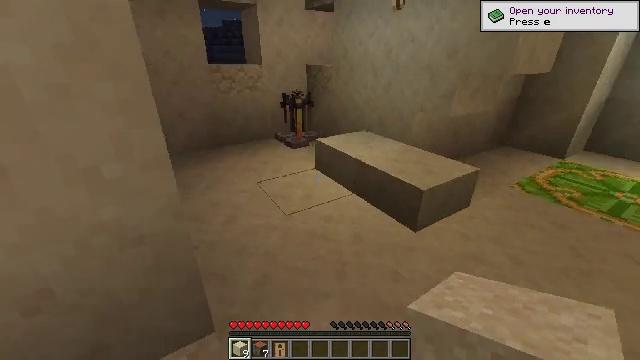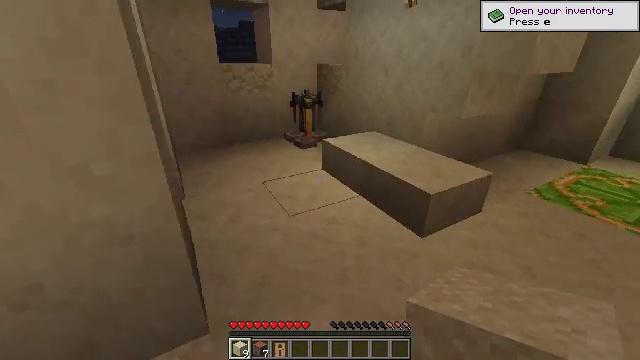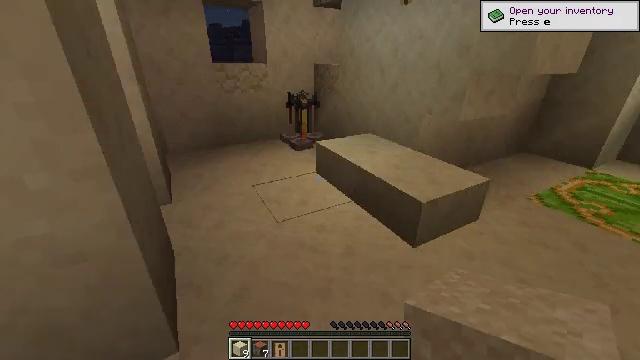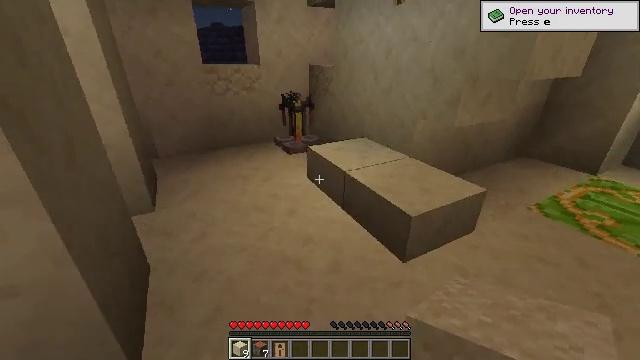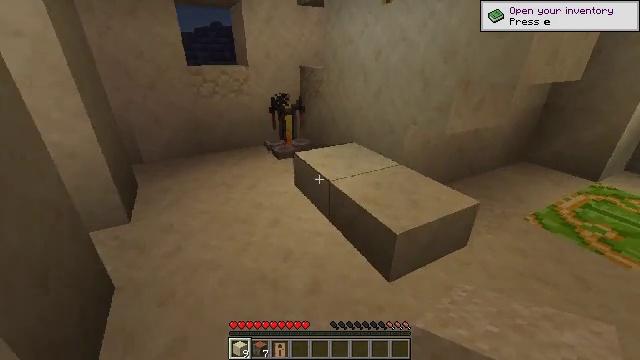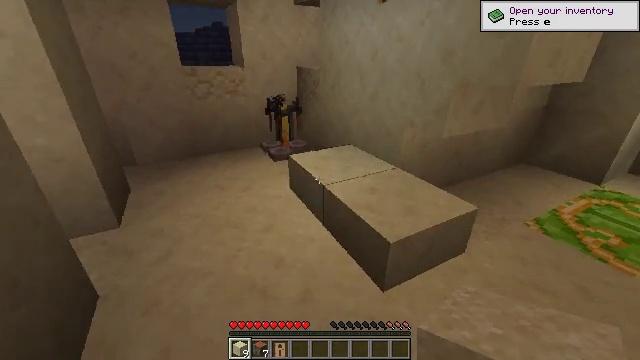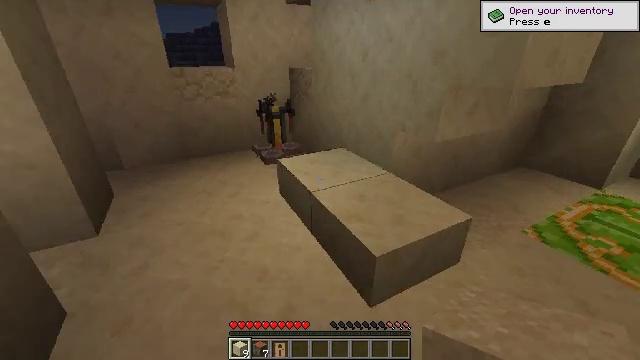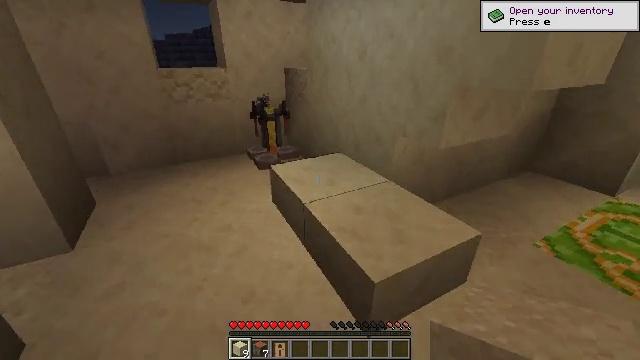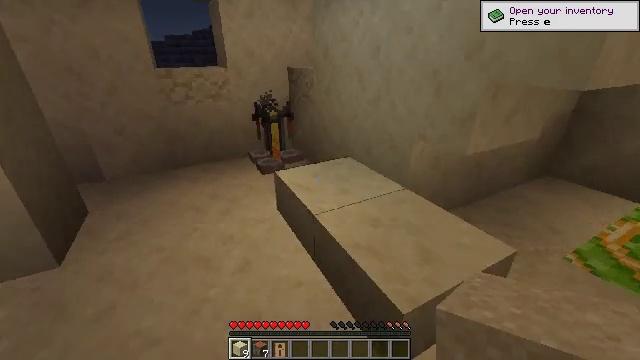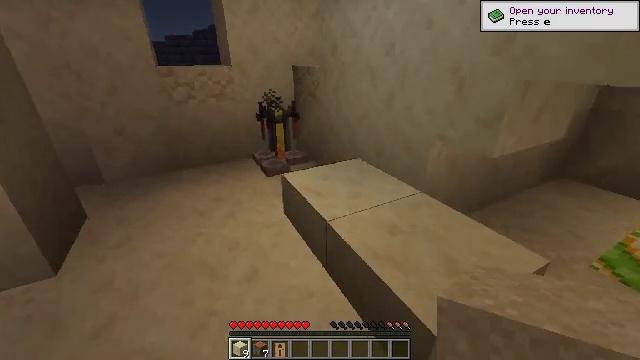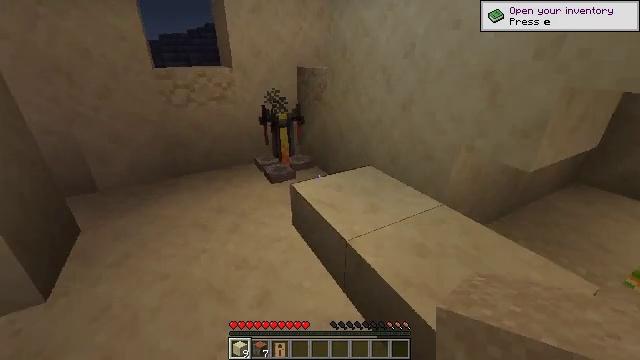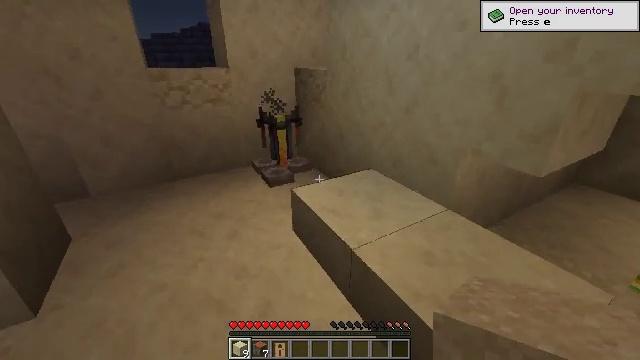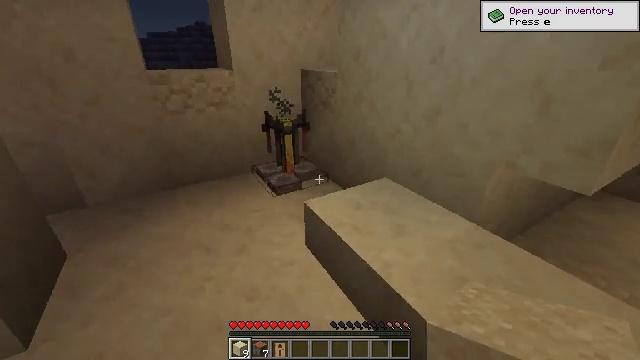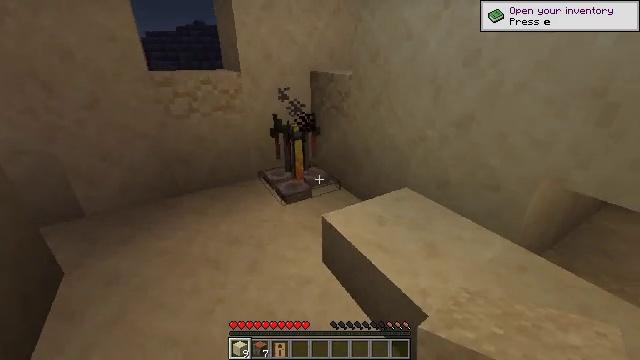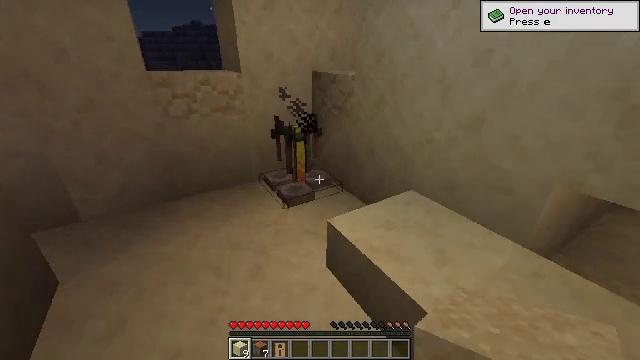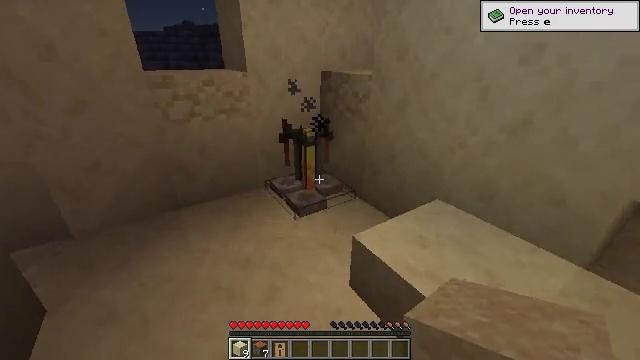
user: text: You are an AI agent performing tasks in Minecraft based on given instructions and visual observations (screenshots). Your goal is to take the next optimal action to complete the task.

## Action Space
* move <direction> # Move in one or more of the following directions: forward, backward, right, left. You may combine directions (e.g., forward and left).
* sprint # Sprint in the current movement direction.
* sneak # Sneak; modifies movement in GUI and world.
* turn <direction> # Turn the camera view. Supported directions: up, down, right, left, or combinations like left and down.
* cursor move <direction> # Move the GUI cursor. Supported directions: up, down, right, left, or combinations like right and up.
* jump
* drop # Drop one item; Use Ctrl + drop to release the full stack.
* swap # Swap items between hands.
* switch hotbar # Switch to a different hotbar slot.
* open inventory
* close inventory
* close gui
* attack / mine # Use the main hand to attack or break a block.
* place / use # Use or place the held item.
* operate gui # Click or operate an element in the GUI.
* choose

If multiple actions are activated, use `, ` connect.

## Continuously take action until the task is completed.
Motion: motion action
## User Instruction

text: Gather the jungle door by mining it.
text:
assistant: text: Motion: move forward and move right, turn left
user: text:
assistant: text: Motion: move forward and move right
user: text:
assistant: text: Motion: move forward and move right
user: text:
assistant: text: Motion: move forward and move right
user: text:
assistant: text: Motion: move forward and move right
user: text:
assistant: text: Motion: move forward
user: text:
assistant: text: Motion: move forward and move left
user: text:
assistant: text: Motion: move forward and move left
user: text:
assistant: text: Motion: move forward and move left
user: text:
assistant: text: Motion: move forward and move left
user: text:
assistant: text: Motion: move forward and move left, turn right
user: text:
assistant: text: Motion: move forward and move left
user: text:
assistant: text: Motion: move forward and move left
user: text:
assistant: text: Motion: move forward and move left
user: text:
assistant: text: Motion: move forward and move left, turn right
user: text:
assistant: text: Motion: move forward and move left, turn right
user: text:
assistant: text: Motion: move forward and move left, turn right
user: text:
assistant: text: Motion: move forward and move left, turn right
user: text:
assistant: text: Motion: move forward and move left, turn right
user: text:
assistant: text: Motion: move forward and move left, turn right
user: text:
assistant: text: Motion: move forward and move left, turn right
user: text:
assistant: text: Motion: move forward and move left, turn right
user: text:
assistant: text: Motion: move forward and move left, turn right and up
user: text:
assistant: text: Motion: move forward and move left, turn right and up
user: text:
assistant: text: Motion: move forward and move left, turn right and up
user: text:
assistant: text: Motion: move forward and move left, turn right and up
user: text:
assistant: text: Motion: move left, turn up
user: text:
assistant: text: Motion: turn up
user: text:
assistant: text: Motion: turn left
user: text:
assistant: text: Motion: no_op